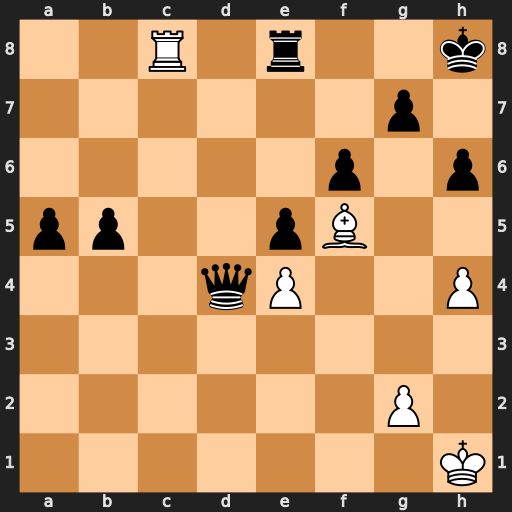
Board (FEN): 2R1r2k/6p1/5p1p/pp2pB2/3qP2P/8/6P1/7K
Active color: w
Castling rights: -
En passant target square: -
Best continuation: Rxe8#